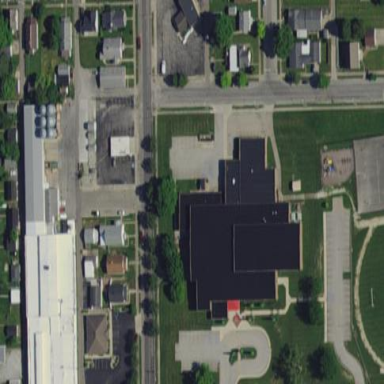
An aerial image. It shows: School building.